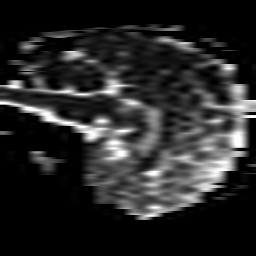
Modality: ADC
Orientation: sagittal
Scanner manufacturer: philips
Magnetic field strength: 1.5 T
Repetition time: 2.876 s
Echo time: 0.06152 s